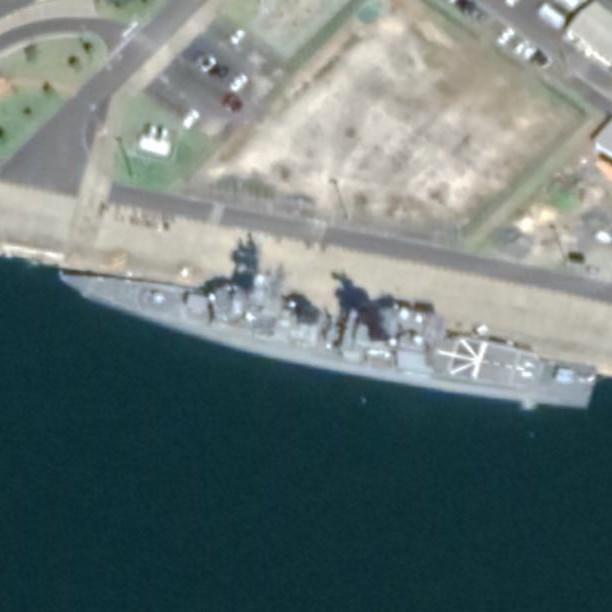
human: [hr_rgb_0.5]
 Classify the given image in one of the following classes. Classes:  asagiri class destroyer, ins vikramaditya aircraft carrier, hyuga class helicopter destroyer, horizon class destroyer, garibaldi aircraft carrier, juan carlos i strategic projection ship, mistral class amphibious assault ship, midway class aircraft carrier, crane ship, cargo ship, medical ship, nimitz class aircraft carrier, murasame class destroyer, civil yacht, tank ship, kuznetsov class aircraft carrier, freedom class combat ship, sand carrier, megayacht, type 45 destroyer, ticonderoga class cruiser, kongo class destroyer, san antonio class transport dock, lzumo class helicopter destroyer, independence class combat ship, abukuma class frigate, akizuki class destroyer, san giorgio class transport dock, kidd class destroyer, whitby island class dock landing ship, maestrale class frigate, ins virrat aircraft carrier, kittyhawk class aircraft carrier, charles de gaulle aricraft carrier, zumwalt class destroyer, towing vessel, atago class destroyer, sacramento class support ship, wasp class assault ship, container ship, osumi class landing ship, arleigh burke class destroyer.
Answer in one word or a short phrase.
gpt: Asagiri class destroyer